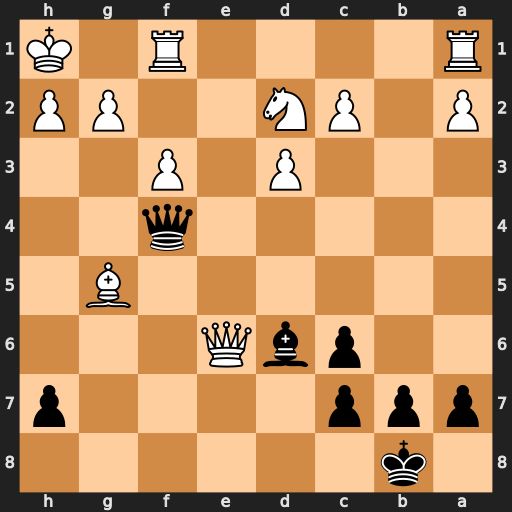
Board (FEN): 1k6/ppp4p/2pbQ3/6B1/5q2/3P1P2/P1PN2PP/R4R1K
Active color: b
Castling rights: -
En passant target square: -
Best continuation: Qxh2#